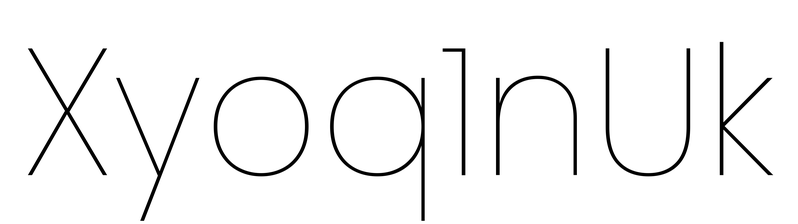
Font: Poppins-Thin